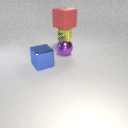
small yellow metal cube below large red rubber cube